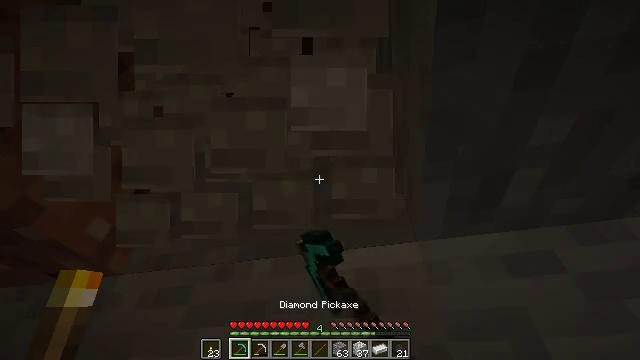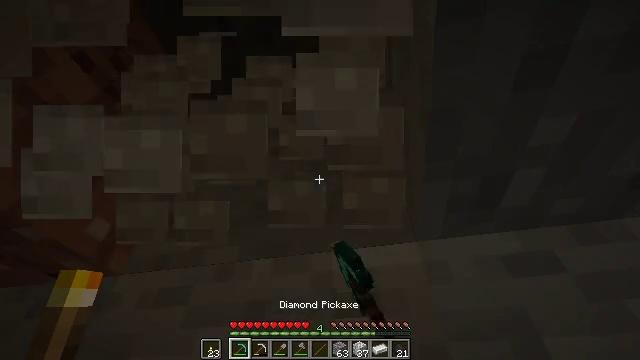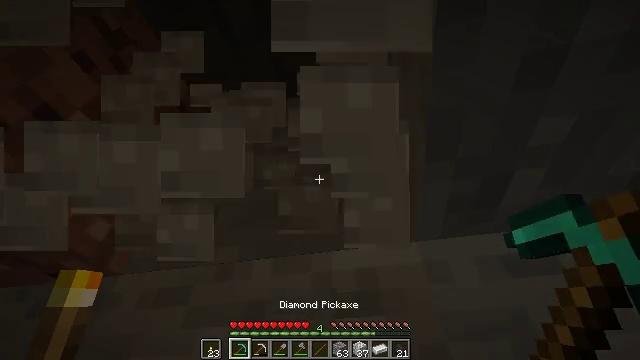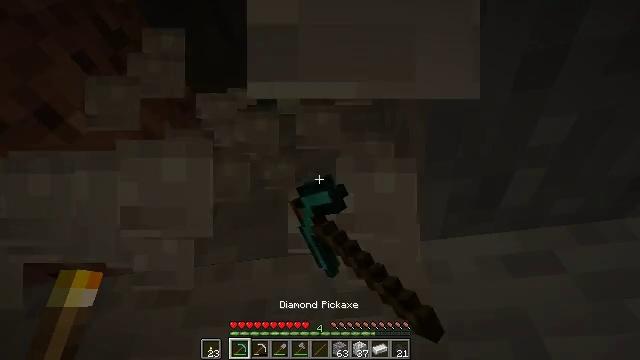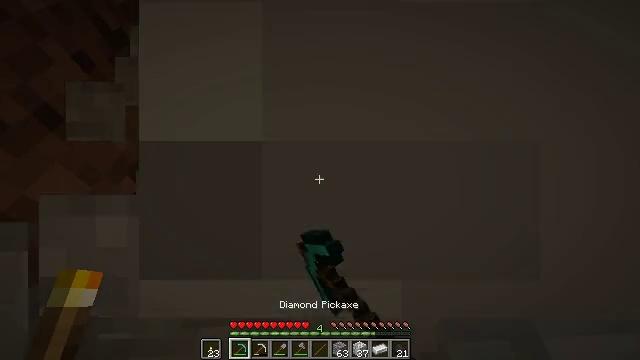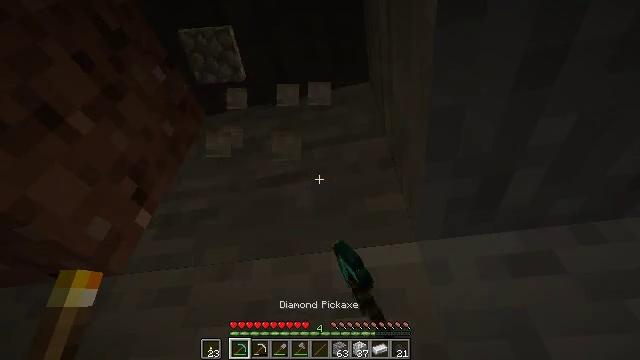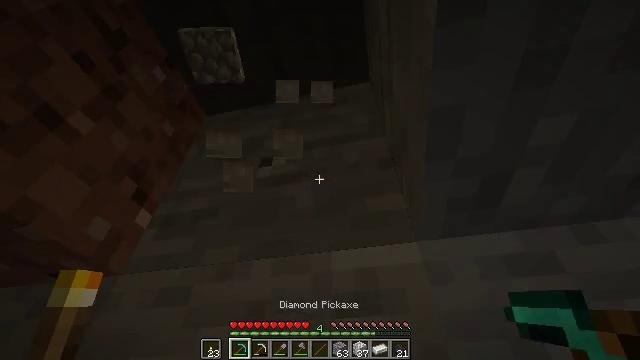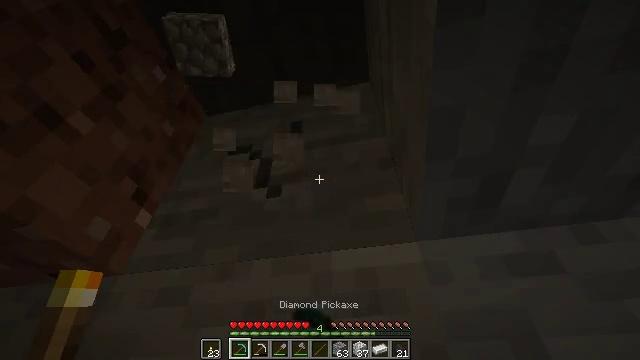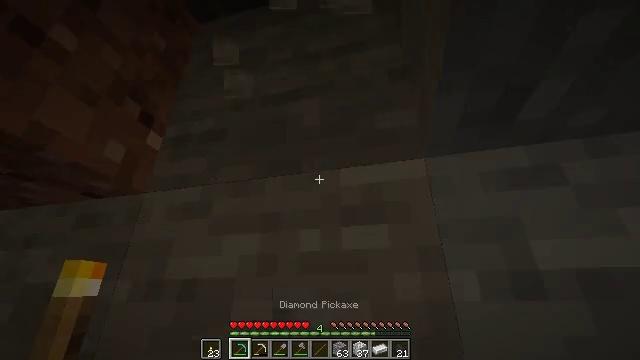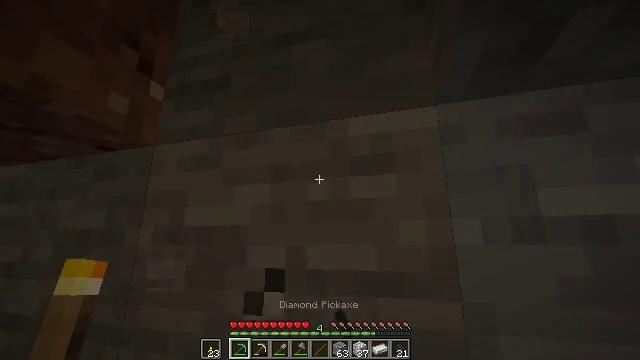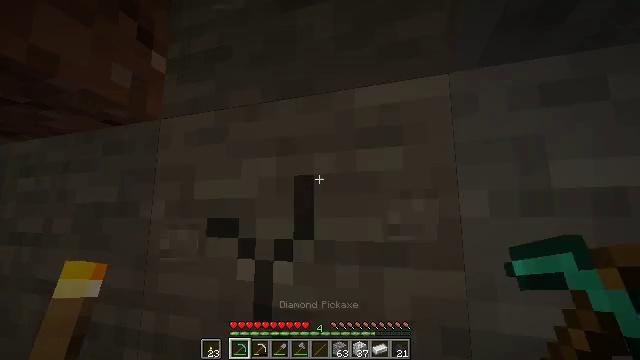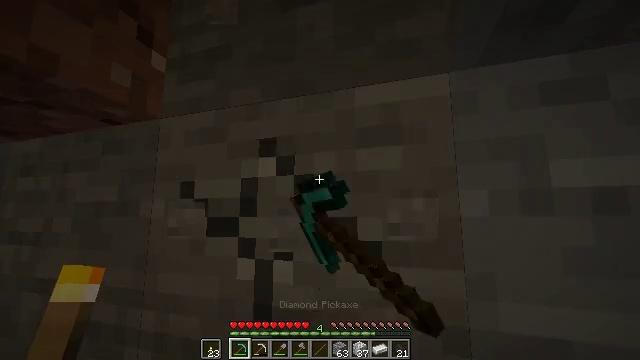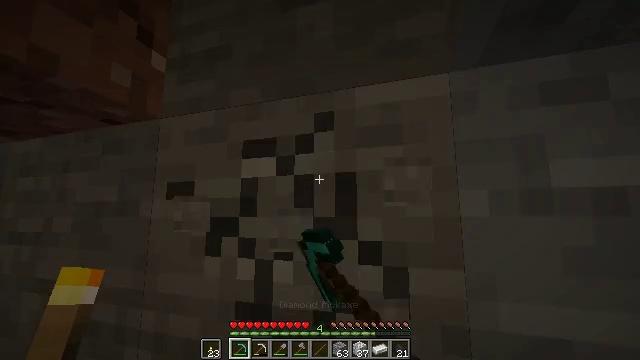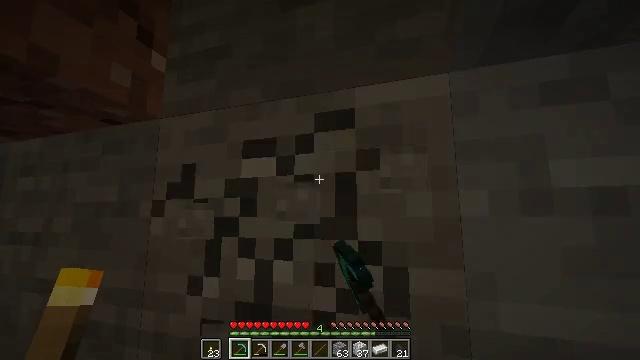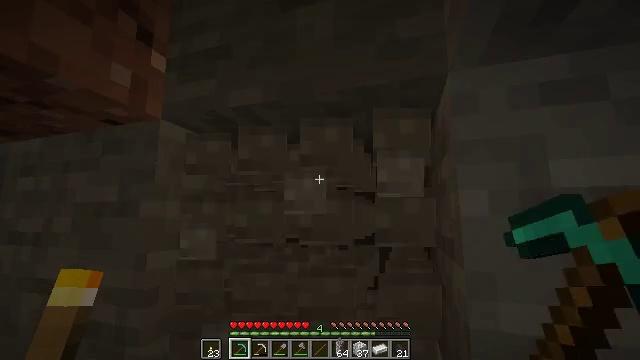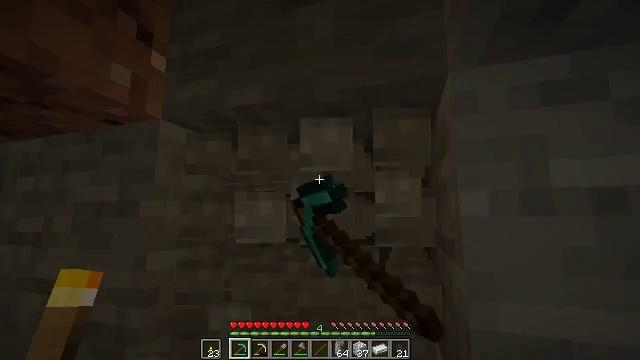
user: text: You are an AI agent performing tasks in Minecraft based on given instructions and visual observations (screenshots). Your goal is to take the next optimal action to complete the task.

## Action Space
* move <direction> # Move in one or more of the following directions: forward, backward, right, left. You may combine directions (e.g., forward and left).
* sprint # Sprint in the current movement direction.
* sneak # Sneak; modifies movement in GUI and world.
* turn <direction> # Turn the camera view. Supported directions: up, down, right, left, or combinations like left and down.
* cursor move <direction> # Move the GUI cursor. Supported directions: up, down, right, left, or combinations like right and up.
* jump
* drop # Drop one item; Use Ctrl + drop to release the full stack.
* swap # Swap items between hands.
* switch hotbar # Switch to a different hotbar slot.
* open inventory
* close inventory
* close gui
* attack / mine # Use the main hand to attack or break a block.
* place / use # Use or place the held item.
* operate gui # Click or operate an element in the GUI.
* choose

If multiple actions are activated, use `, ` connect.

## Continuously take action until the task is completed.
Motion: motion action
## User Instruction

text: Gather stone by using a pickaxe.
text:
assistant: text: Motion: attack / mine
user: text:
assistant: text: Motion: attack / mine
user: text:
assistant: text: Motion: attack / mine
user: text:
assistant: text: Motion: attack / mine
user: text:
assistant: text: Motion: attack / mine
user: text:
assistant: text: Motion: attack / mine
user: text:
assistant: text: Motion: attack / mine
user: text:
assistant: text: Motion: turn left and down, attack / mine
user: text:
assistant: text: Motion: turn left and down, attack / mine
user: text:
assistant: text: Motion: turn left and down, attack / mine
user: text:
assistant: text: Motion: attack / mine
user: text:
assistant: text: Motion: attack / mine
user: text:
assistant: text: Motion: attack / mine
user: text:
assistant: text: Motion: attack / mine
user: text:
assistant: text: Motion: attack / mine
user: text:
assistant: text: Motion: attack / mine
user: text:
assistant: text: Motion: attack / mine
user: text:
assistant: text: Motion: turn up, attack / mine
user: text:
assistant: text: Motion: attack / mine
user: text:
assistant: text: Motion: attack / mine
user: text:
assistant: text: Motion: turn up, attack / mine
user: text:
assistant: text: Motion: turn up, attack / mine
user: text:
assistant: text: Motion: turn up, attack / mine
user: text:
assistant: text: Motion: turn up, attack / mine
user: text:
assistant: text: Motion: attack / mine
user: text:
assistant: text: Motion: attack / mine
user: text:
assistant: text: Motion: attack / mine
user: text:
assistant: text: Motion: attack / mine
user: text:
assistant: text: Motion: attack / mine
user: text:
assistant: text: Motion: attack / mine